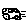
Label: car